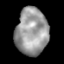
Tissue: lung
Cell type: Epithelial cells
Senescence score: 0.2063
Nuclear area (px): 1484
Mean DAPI intensity: 154.044